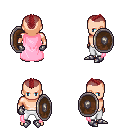
a pixel art fantasy rpg character, male body template, human, light skin, pink cape, white pants, brunette short mohawk hairstyle, metal gloves, metal boots, shield, four views (front, back, left, right), 2x2 character sprite sheet, small pixel art, hard edges, no anti-aliasing